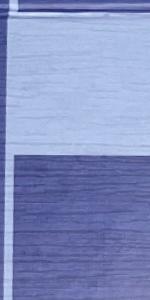
Label: Empty